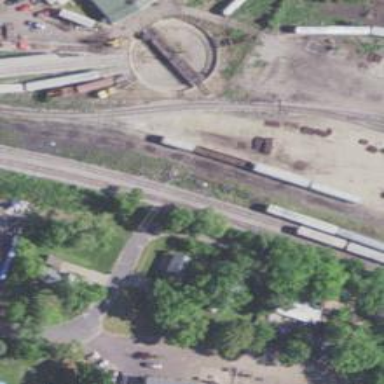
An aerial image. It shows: Railway siding for service.